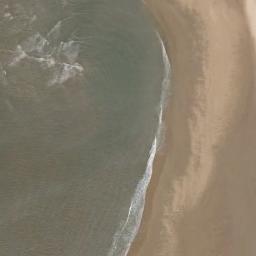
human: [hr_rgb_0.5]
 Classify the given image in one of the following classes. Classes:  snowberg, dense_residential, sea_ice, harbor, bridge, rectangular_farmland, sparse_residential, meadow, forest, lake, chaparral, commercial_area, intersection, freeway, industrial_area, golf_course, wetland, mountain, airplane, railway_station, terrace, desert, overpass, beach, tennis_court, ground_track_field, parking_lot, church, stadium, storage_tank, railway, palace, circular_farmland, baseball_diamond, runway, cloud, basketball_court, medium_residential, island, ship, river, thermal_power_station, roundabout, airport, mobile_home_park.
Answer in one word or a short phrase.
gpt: beach